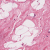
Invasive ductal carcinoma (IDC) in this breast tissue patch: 0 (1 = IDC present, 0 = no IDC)